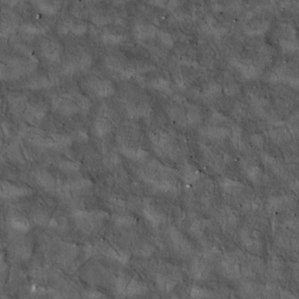
Label: non_frost